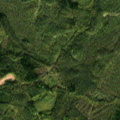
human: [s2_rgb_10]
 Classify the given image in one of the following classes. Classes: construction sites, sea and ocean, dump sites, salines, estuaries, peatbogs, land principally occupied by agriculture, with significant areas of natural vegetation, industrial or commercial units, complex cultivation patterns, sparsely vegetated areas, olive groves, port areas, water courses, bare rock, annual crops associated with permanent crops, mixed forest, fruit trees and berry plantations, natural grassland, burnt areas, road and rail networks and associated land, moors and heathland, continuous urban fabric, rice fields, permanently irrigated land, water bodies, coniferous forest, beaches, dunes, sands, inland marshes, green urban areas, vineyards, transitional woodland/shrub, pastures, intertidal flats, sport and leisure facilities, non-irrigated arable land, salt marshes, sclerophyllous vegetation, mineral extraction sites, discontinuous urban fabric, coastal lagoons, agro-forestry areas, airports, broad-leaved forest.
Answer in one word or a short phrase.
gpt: coniferous forest, mixed forest